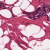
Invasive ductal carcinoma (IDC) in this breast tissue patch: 0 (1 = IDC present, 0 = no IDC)